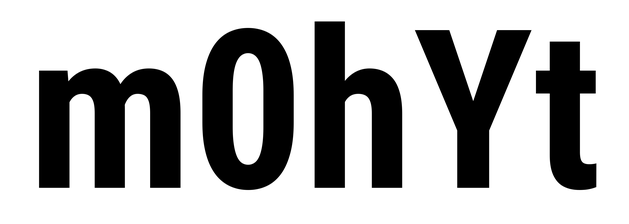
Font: Roboto_Condensed_Bold